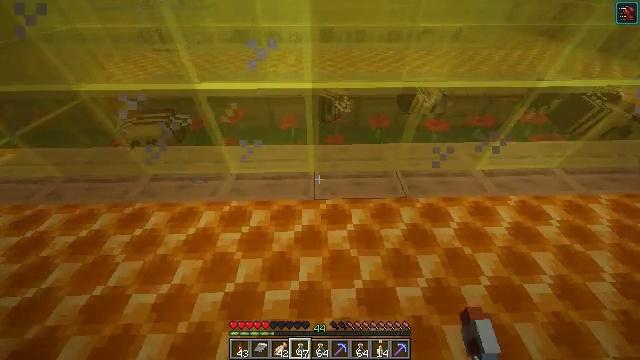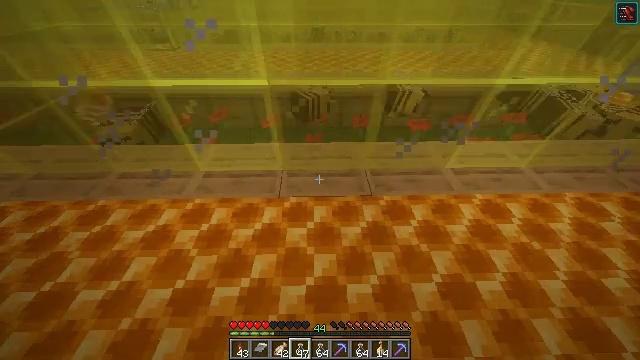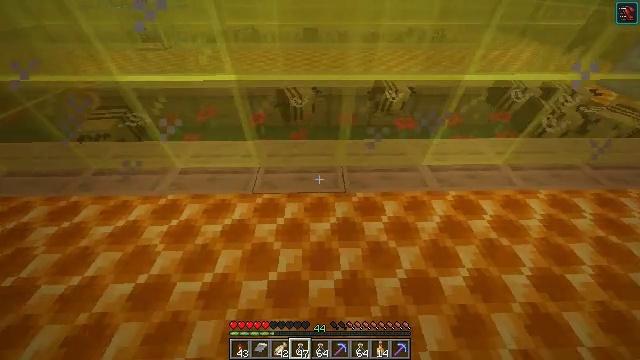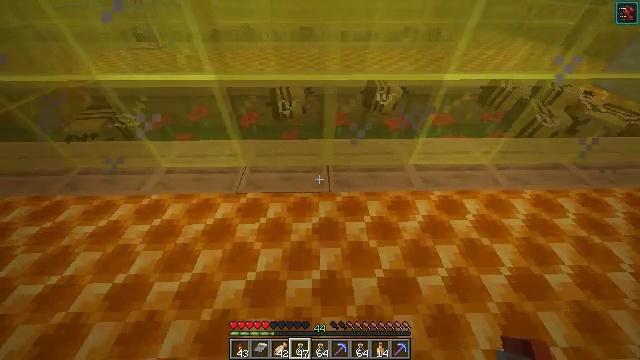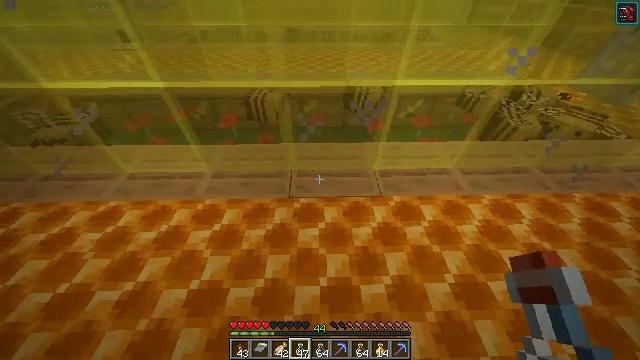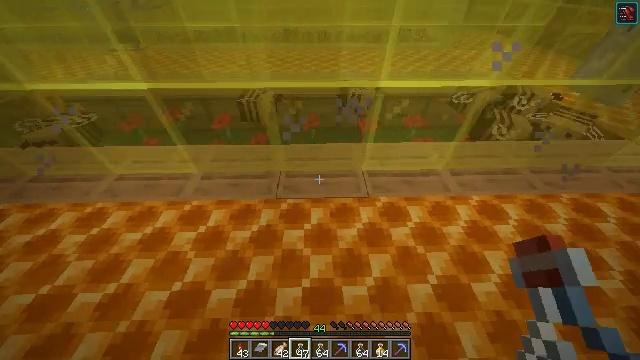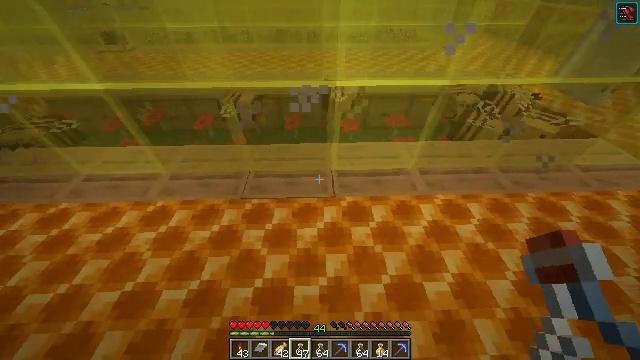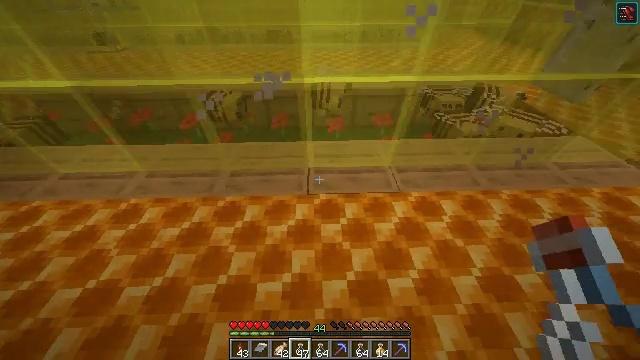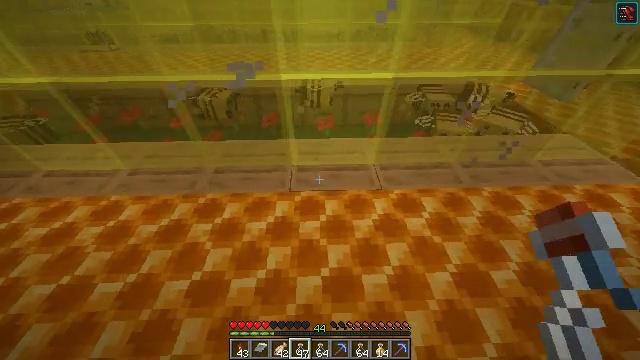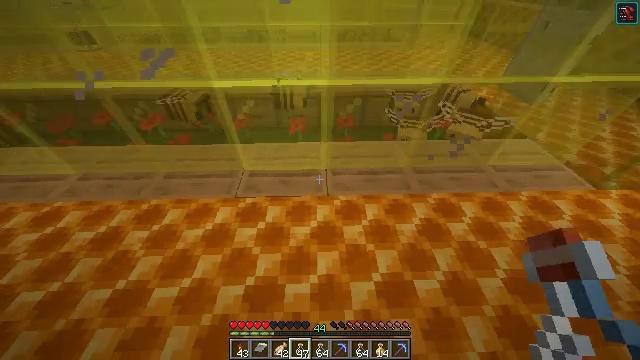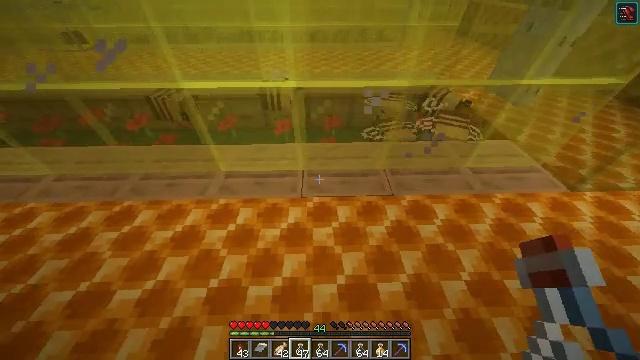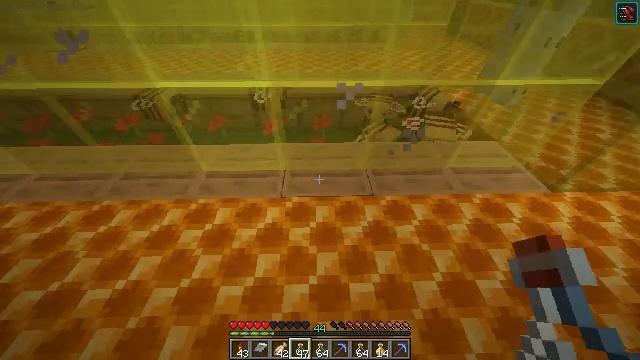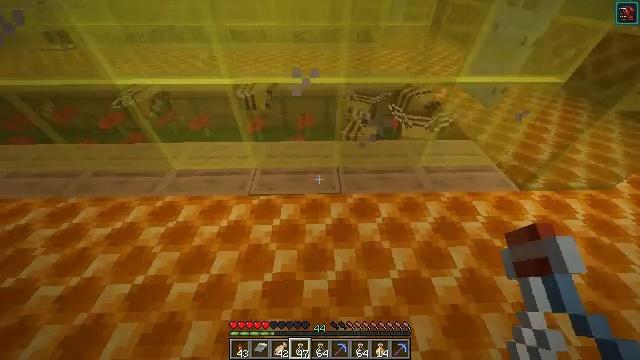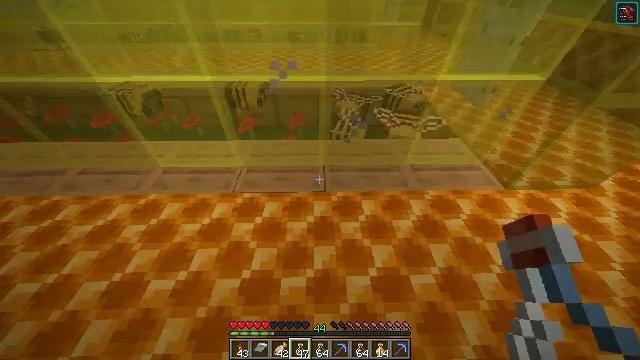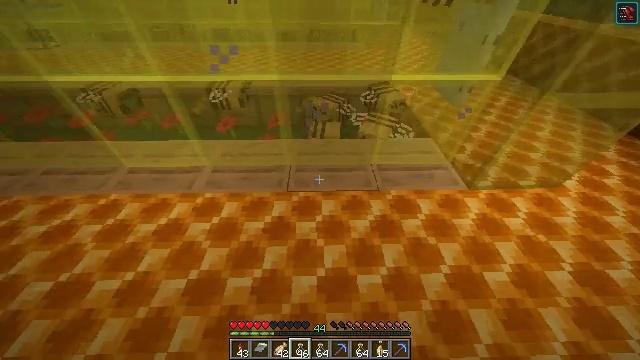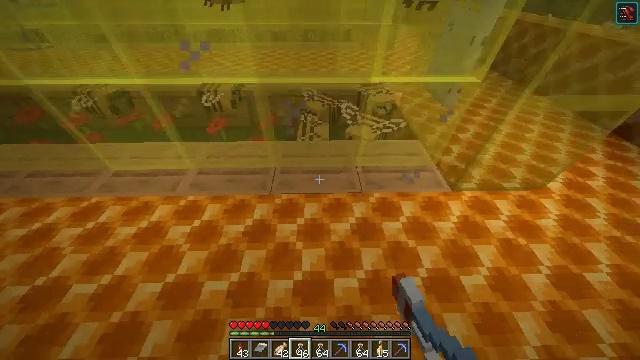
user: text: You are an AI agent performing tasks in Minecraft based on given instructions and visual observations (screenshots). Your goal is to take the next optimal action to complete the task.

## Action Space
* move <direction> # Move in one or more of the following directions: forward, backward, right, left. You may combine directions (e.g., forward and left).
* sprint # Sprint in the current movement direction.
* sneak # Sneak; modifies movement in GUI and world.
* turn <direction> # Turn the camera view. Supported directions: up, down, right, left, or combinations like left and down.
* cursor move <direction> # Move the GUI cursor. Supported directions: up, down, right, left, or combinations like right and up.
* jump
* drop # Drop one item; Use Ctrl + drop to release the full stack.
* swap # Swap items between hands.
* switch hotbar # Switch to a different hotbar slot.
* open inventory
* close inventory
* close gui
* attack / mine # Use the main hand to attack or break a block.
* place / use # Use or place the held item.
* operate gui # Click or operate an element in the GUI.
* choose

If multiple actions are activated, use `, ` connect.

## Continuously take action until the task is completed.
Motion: motion action
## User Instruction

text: Gather honey bottles to craft a honey block.
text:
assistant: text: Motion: move right, use / place
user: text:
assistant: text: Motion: move right, use / place
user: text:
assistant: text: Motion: move right, use / place
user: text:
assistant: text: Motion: move right, use / place
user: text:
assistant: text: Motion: move right, use / place
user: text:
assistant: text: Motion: move right, use / place
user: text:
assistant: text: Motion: move right, use / place
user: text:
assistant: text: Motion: move right, use / place
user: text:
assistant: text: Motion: move right, use / place
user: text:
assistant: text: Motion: move right, use / place
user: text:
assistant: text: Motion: move right, use / place
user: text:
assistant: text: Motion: move right, use / place
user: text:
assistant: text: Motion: move right, use / place
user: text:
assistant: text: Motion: move right, use / place
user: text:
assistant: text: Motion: move right, use / place
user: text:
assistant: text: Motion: move right, use / place
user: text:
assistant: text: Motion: move right, use / place
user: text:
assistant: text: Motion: move right, use / place
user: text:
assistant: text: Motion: move right, use / place
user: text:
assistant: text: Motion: move right, use / place
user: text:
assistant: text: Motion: move right, use / place
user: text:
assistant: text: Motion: use / place
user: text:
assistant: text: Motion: use / place
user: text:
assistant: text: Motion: no_op
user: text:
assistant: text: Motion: no_op
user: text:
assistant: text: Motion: turn left
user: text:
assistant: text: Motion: turn left and up
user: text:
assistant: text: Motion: turn left and up
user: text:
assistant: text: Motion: turn left and up
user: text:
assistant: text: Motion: turn left and up